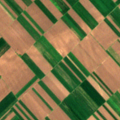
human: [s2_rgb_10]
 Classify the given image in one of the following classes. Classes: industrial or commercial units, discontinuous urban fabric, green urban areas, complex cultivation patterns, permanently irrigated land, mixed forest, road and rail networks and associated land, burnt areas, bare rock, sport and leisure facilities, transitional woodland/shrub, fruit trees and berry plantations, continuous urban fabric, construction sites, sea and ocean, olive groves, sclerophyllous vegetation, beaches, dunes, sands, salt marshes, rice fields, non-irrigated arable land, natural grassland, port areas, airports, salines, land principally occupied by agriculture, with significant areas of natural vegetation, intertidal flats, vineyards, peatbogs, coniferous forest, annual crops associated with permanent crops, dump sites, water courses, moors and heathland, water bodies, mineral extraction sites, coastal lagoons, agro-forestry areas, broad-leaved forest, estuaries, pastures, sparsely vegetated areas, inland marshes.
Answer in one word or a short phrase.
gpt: non-irrigated arable land